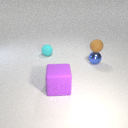
small blue metal sphere to the right of large purple rubber cube